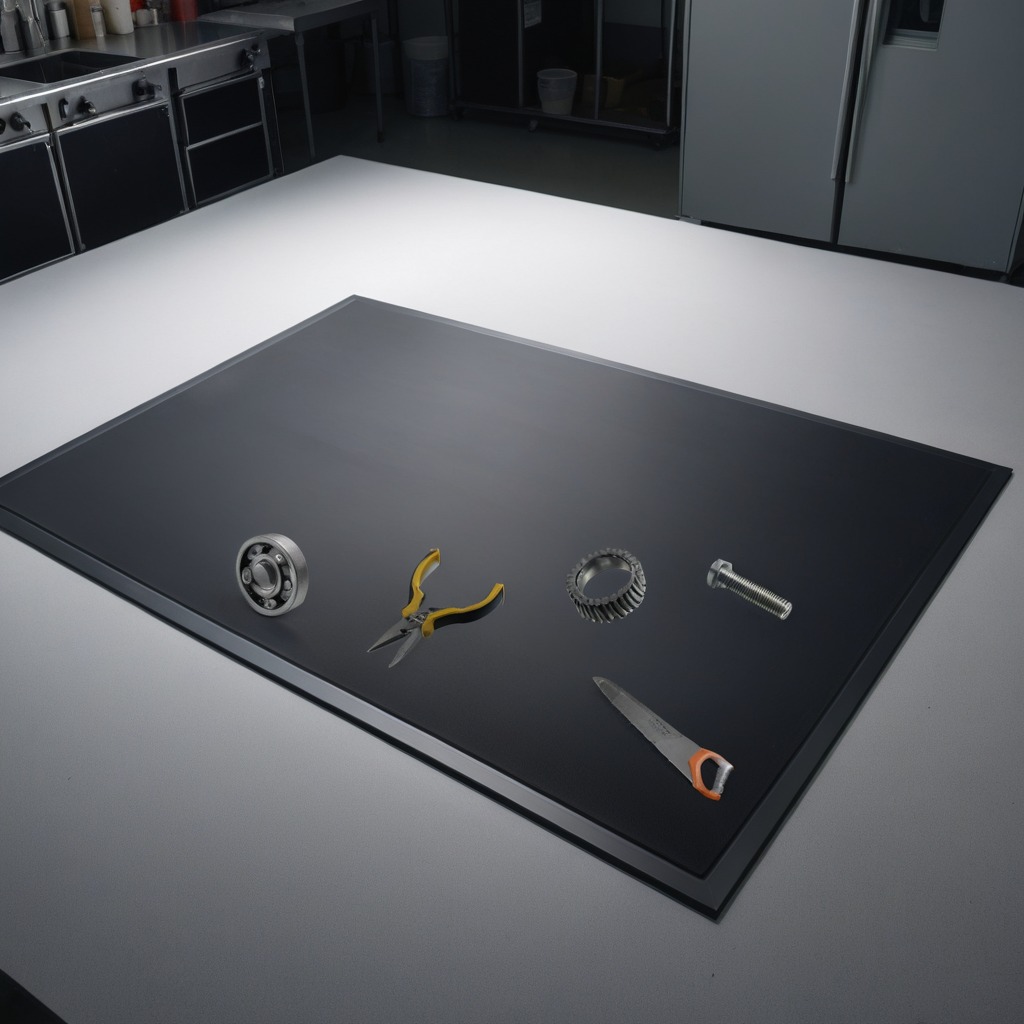
A ball bearing, a gear with teeth, a screw, pliers, and a saw are lying on the granite tabletop.